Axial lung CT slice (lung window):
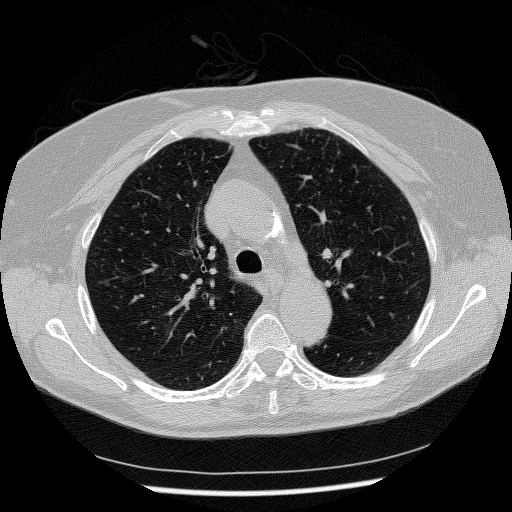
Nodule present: no